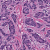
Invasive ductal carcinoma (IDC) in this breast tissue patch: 1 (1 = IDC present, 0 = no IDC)